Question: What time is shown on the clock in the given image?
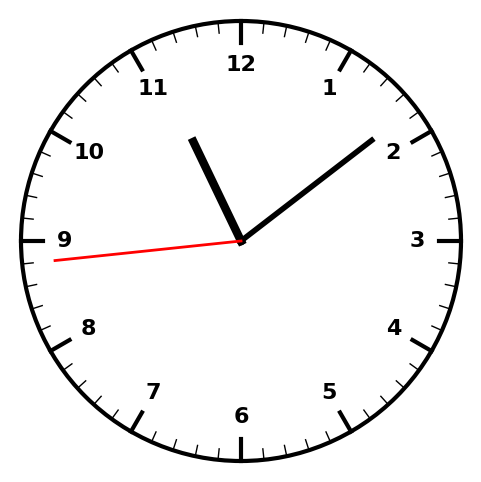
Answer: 11:08:44